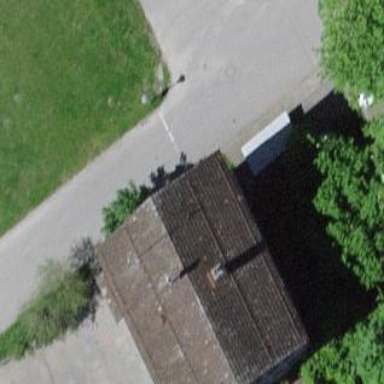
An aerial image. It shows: Kindergarten building.